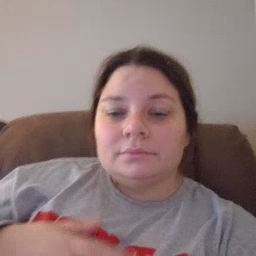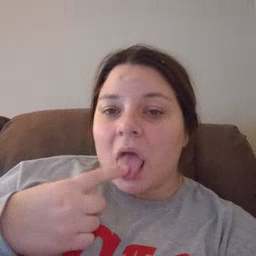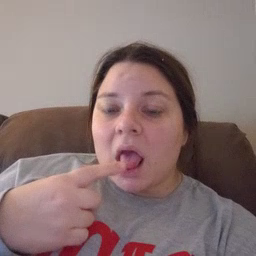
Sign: tongue